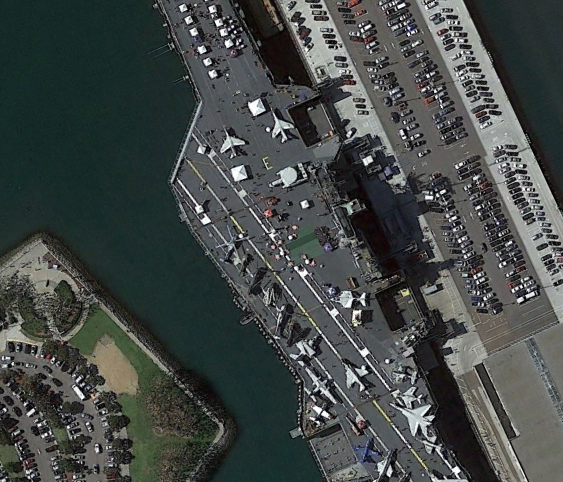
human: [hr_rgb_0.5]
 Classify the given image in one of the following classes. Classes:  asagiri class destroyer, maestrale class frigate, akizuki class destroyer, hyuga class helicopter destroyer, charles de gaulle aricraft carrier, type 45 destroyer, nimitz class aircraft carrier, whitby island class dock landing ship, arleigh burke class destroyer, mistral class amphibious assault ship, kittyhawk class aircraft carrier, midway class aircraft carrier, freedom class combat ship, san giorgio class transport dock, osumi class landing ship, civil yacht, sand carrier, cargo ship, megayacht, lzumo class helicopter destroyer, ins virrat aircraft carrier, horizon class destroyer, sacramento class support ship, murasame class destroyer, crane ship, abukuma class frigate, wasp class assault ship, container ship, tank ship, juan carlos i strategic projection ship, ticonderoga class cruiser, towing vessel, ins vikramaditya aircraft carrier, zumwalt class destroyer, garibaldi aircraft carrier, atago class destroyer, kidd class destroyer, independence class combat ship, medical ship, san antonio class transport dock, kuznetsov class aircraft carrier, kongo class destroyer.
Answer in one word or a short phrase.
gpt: Midway class aircraft carrier